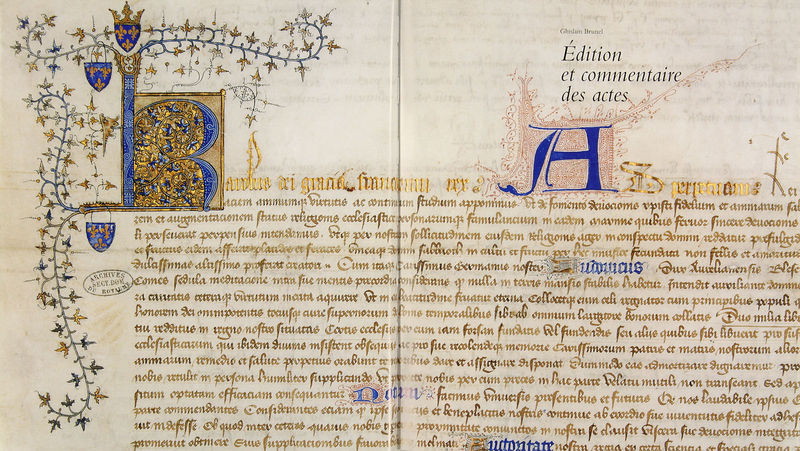
Titel: Verfassungsurkunde Karls VI. für seinen Bruder, Ludwig von Orléans
Institution: Paris, Archives nationales
Schlagwörter: blau, blätter, frankreich, schmuck, alt, bibel, gold, blatt, krone, ranken, schrift, französisch, falte, gefaltet, verzierung, buch, druck, seite, text, buchstabe, initiale, überschrift, stempel, kunst, lilie, edition, ranke, buchdruck, wappen, initialien, mittelalter, zeilen, lilien, altdeutsch, handschrift, latein, schilde, wörter, buchmalerei, majuskel, inkunabel, sätze, buchkunst, bourbon, r, a, commentaire, actes, liölien, adition, des actes